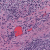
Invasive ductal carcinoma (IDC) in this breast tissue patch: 0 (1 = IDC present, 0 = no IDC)